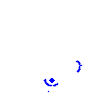
Particle: pion